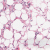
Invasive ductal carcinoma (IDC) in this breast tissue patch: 0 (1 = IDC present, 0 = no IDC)